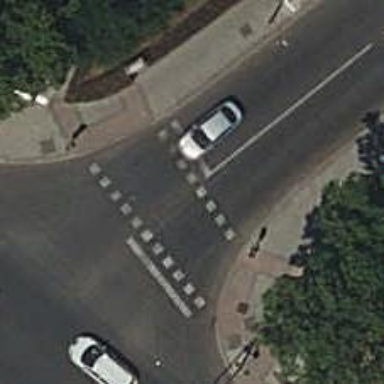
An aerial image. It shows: Zebra crossing with traffic signals. The crossing is marked by traffic lights.